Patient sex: M
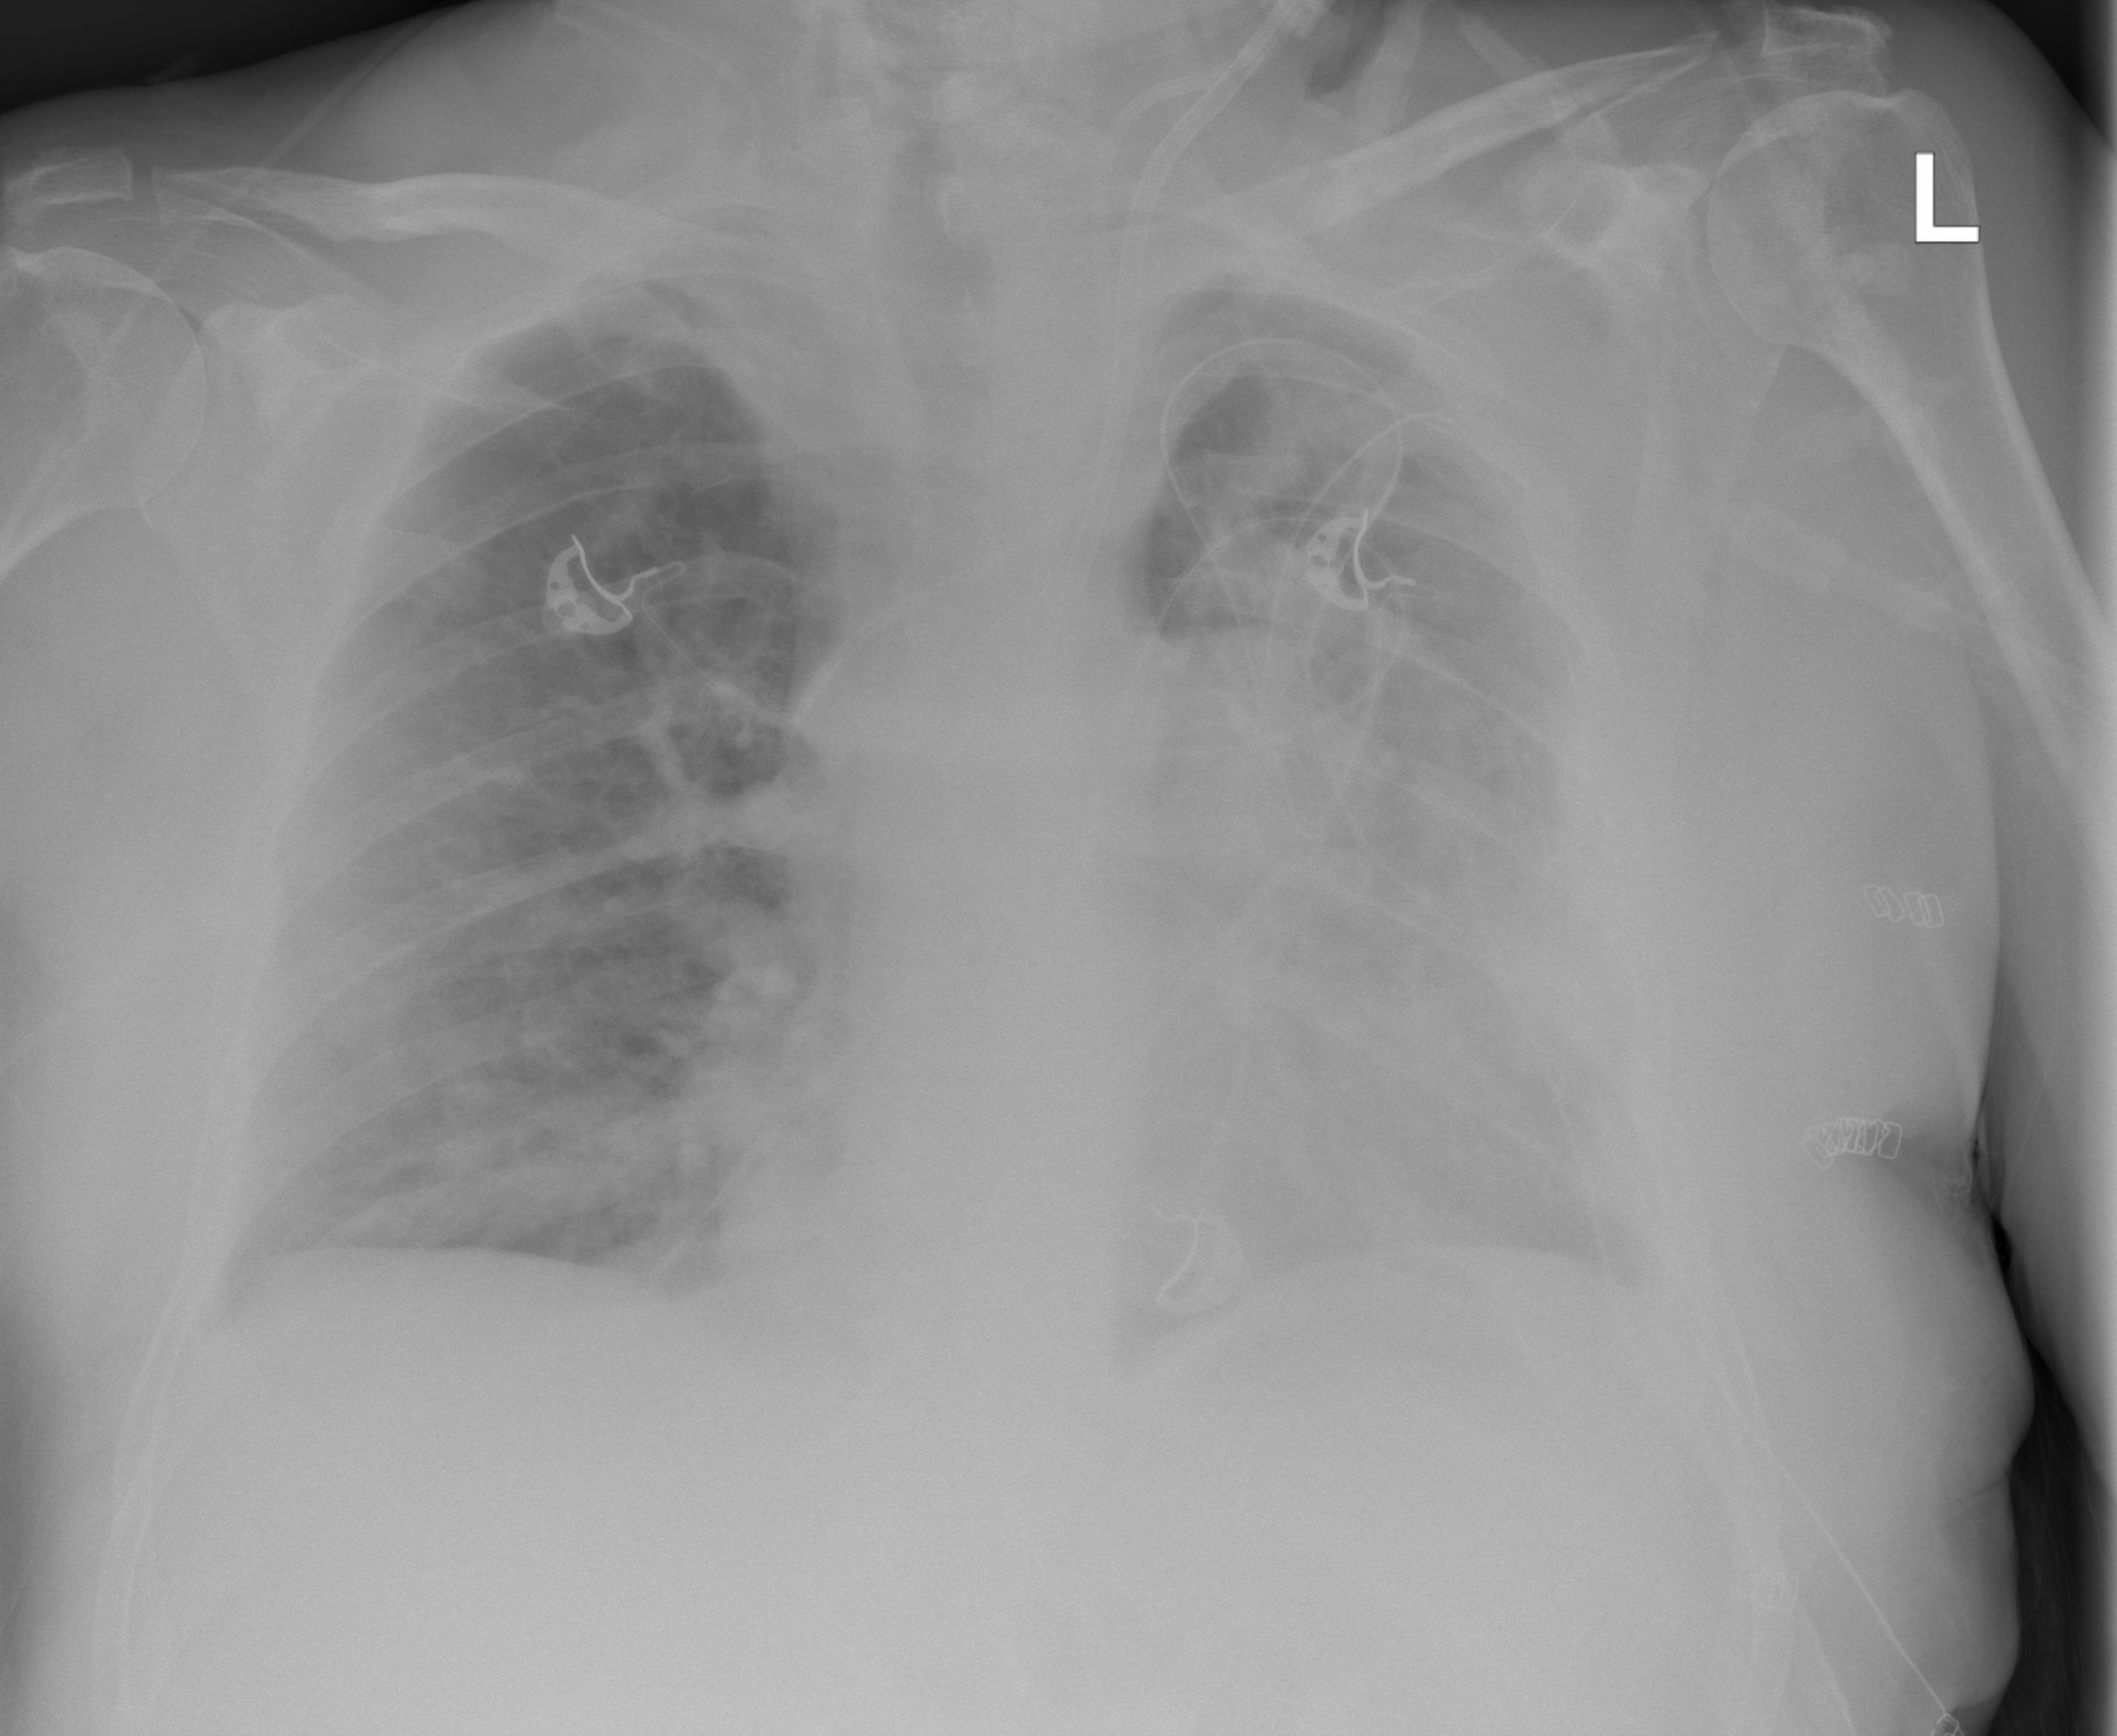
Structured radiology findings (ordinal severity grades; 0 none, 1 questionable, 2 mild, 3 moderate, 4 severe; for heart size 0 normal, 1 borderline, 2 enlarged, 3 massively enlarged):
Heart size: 0
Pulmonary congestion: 2
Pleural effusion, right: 0
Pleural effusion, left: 1
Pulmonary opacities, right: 2
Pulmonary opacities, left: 2
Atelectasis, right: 2
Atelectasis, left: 2